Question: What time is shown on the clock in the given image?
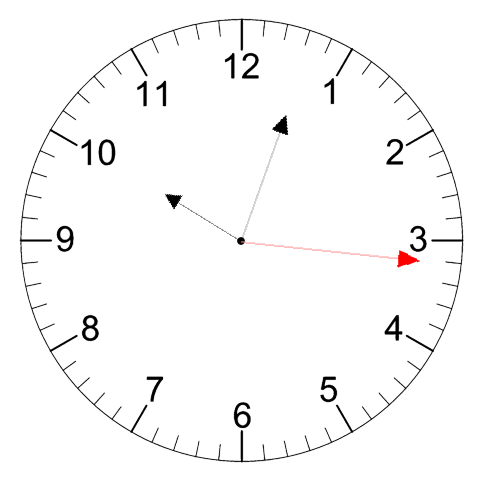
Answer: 10:03:16